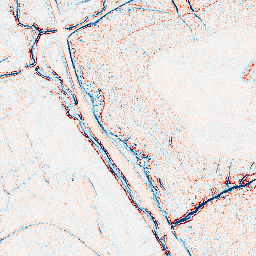
Category: edge_preserving
Decomposition family: bilateral
Decomposition parameters: d: 5
sigma_color: 50
sigma_space: 100
Upsampling method: regularized
Upsampling parameters: scale: 2
lambda_reg: 0.01
Upsampling scale: 2